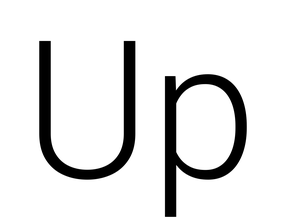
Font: Roboto_Light